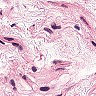
Metastatic tissue present: no